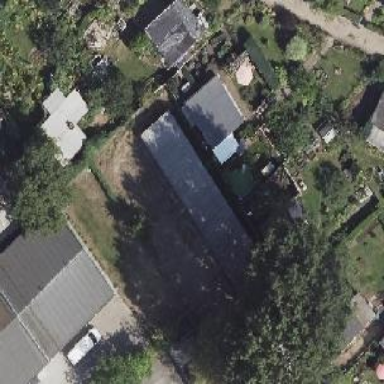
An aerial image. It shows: Group of garages.